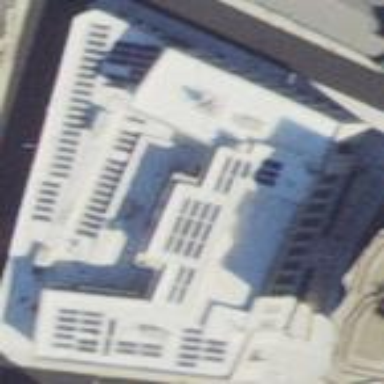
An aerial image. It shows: Office building.